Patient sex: M
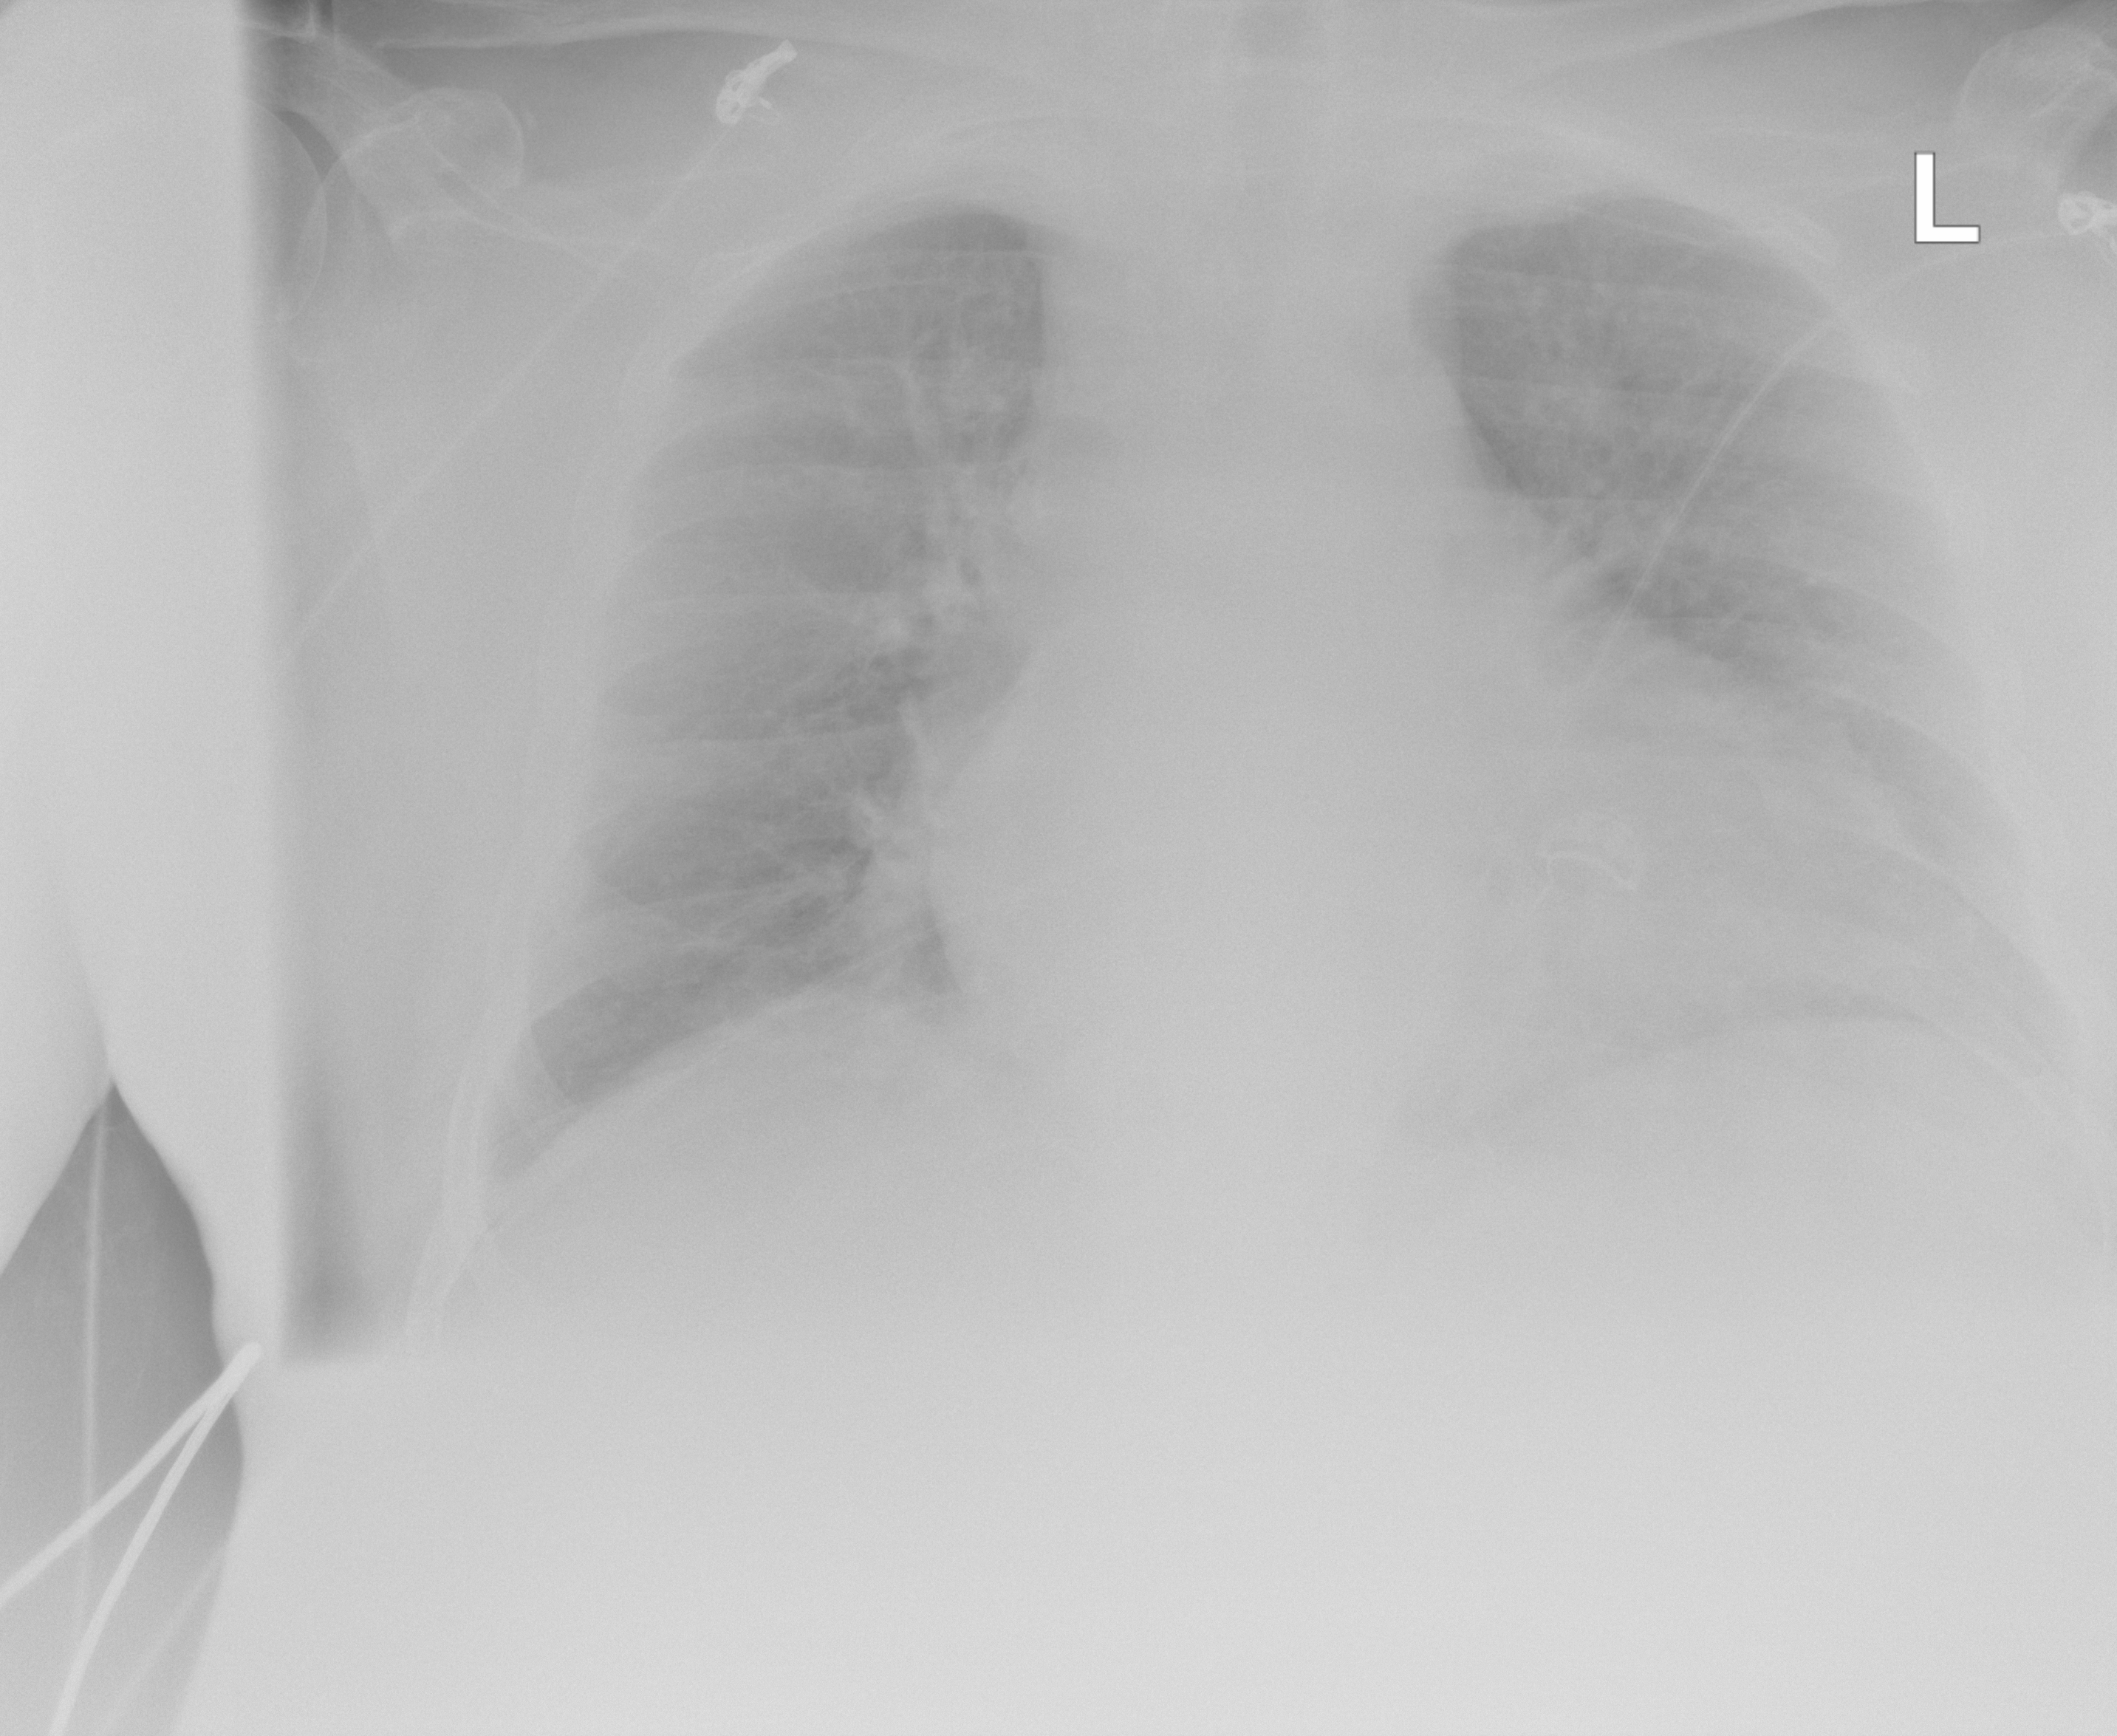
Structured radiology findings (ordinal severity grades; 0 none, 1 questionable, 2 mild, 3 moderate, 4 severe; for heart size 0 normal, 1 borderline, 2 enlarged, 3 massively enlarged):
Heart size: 2
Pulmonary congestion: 2
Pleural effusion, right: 0
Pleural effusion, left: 0
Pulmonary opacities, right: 0
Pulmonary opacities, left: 0
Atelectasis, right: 0
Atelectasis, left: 0